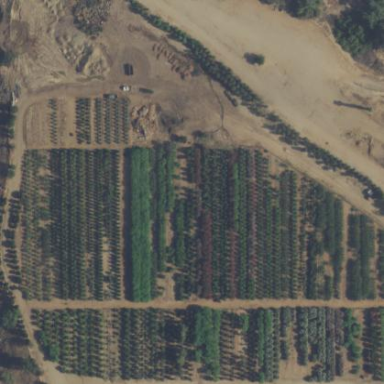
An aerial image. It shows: Plant nursery area.